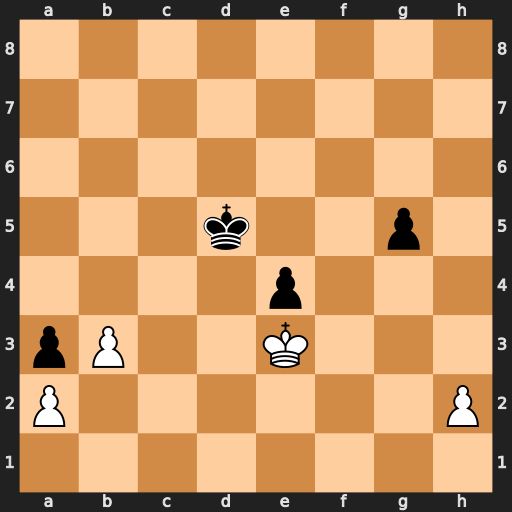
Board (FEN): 8/8/8/3k2p1/4p3/pP2K3/P6P/8
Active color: w
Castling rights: -
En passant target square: -
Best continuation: h3 Kc5 Kxe4